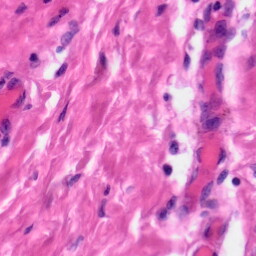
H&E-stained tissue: Skin